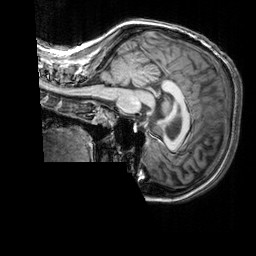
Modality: T1w
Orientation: sagittal
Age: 29
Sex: female
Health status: healthy
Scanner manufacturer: siemens
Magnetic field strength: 3 T
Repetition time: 2.3 s
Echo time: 0.00303 s